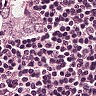
Metastatic tissue present: yes